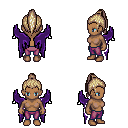
a pixel art fantasy rpg character, female body template, human, dark skin, purple wings, magenta pants, white blonde long topknot hairstyle, four views (front, back, left, right), 2x2 character sprite sheet, small pixel art, hard edges, no anti-aliasing